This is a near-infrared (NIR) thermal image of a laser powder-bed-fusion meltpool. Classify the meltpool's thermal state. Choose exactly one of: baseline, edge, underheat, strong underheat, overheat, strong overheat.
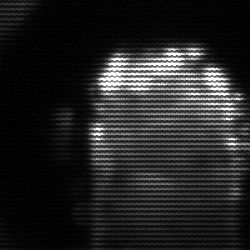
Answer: baseline